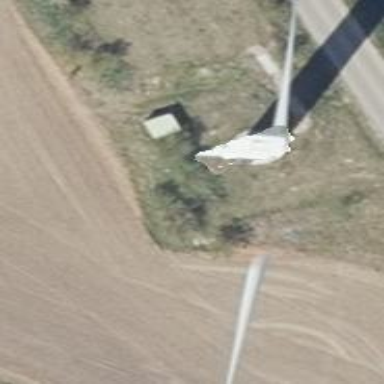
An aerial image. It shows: Wind generator powered by horizontal axis wind turbine.